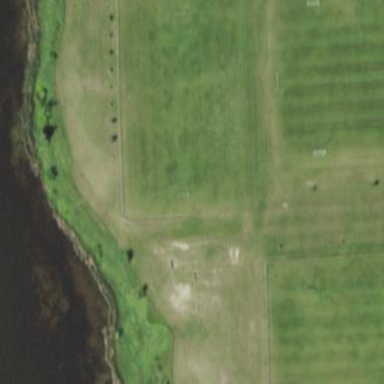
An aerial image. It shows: Soccer pitch designated for leisure and sports activities.